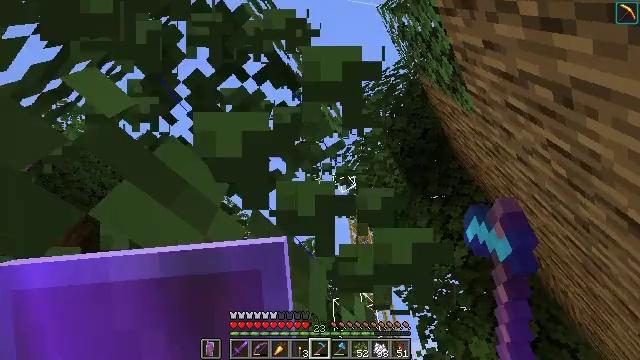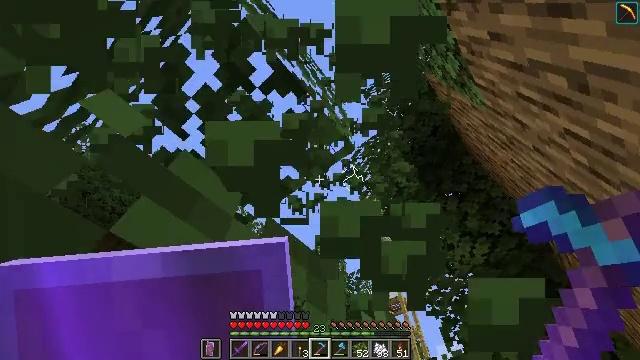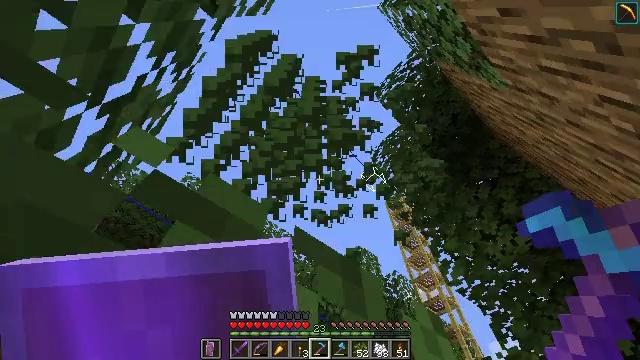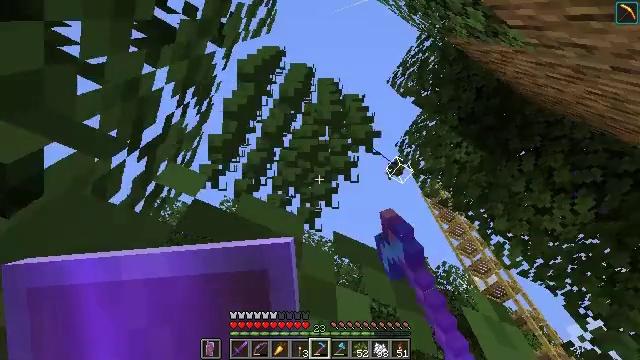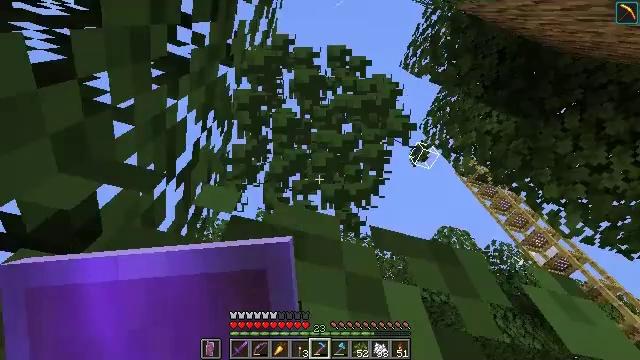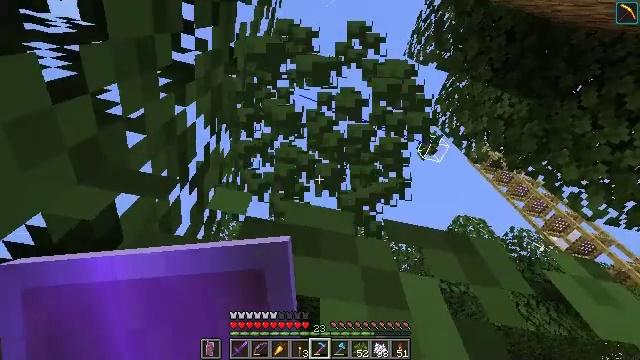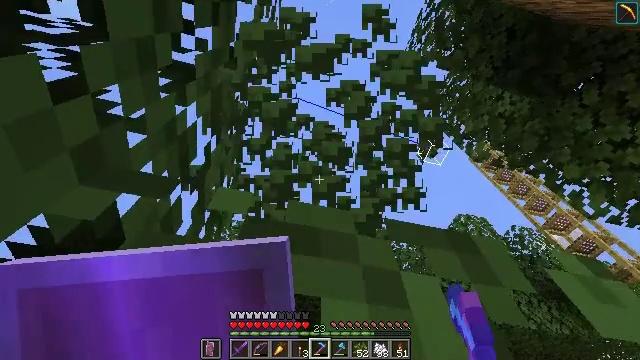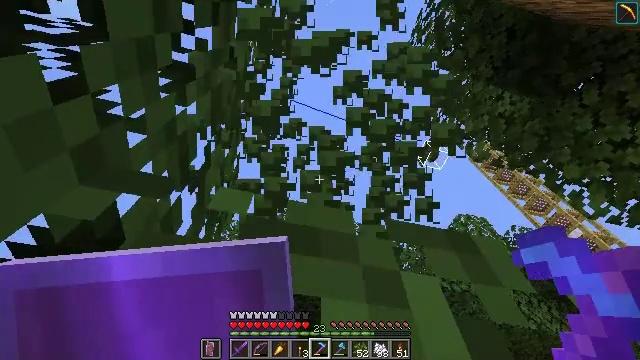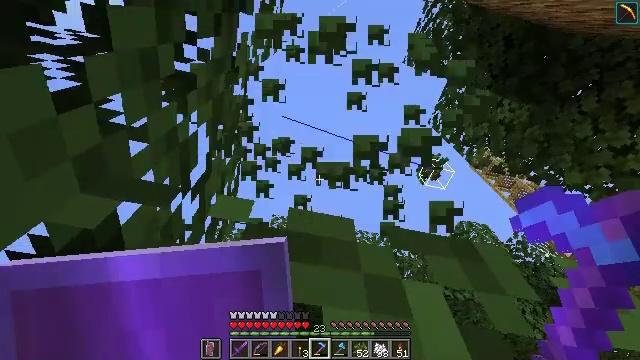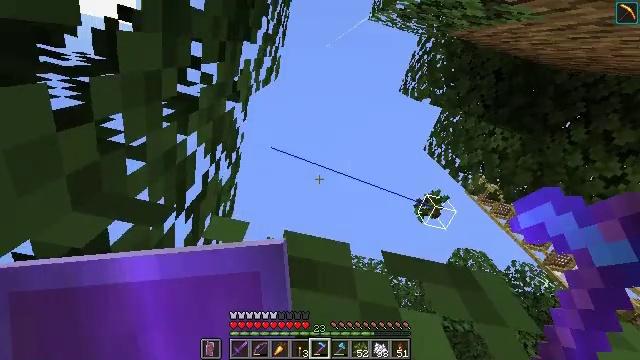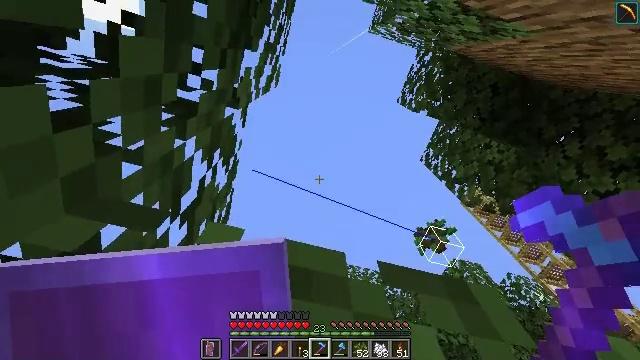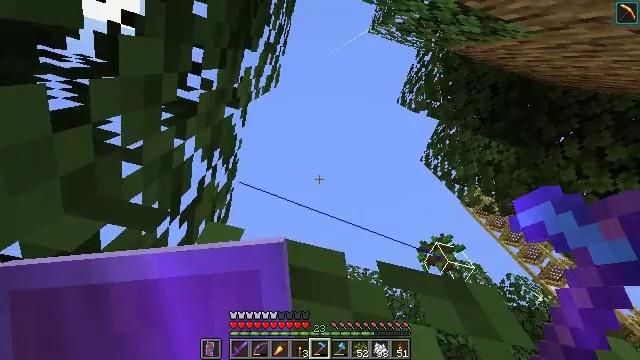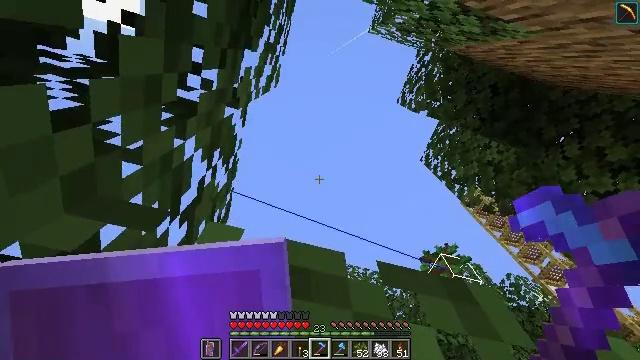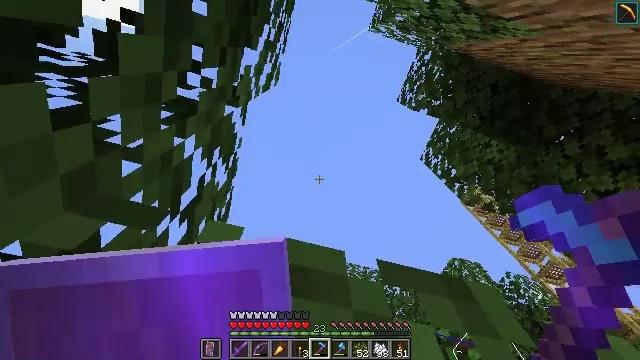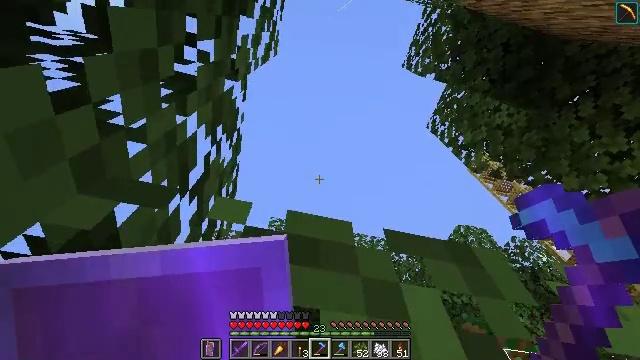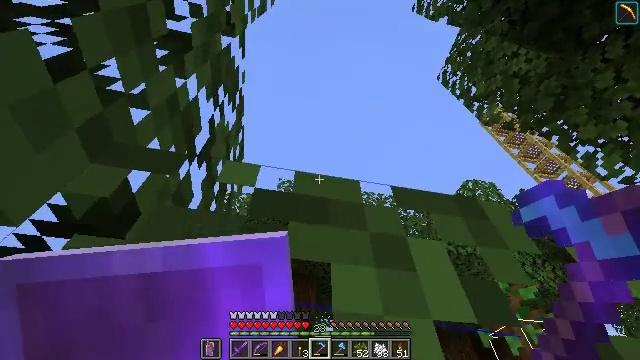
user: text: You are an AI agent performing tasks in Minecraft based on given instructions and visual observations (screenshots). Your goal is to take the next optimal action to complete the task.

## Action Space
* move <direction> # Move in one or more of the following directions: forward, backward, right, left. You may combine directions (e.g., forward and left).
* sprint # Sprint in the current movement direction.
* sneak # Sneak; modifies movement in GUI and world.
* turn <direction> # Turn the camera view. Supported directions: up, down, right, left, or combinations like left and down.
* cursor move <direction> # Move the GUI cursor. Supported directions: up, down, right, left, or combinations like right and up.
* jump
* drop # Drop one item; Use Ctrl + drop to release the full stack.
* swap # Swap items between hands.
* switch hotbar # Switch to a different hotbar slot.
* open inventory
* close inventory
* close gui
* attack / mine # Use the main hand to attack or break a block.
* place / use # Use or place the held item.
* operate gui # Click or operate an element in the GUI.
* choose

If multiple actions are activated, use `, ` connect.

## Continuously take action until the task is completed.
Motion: motion action
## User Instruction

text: Trim the tree by mining oak leaves.
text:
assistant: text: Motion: turn left and up, attack / mine
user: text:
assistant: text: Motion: turn left and up, attack / mine
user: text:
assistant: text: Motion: turn left, attack / mine
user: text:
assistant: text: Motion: turn left, attack / mine
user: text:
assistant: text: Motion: turn left, attack / mine
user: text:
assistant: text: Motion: attack / mine
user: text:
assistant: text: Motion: attack / mine
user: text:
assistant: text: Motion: turn up, attack / mine
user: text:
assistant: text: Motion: turn right and up, attack / mine
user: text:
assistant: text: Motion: turn right and up, attack / mine
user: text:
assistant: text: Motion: attack / mine
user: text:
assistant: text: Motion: attack / mine
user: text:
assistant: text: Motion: attack / mine
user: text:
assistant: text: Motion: turn left and down, attack / mine
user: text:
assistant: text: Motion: turn left and down
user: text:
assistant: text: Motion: turn left and down
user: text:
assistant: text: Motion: turn down
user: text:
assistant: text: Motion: no_op
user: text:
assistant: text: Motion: attack / mine
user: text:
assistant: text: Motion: attack / mine
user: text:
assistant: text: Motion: attack / mine
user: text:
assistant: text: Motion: turn up
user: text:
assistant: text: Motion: turn up
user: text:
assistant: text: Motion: turn up
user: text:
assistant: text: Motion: no_op
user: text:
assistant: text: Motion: no_op
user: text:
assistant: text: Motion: no_op
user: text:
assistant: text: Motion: move forward
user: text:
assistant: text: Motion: move forward
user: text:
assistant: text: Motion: move forward, turn right